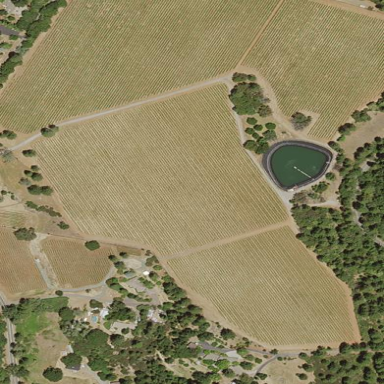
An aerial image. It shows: Vineyard with wine grapes as the crop.